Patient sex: F
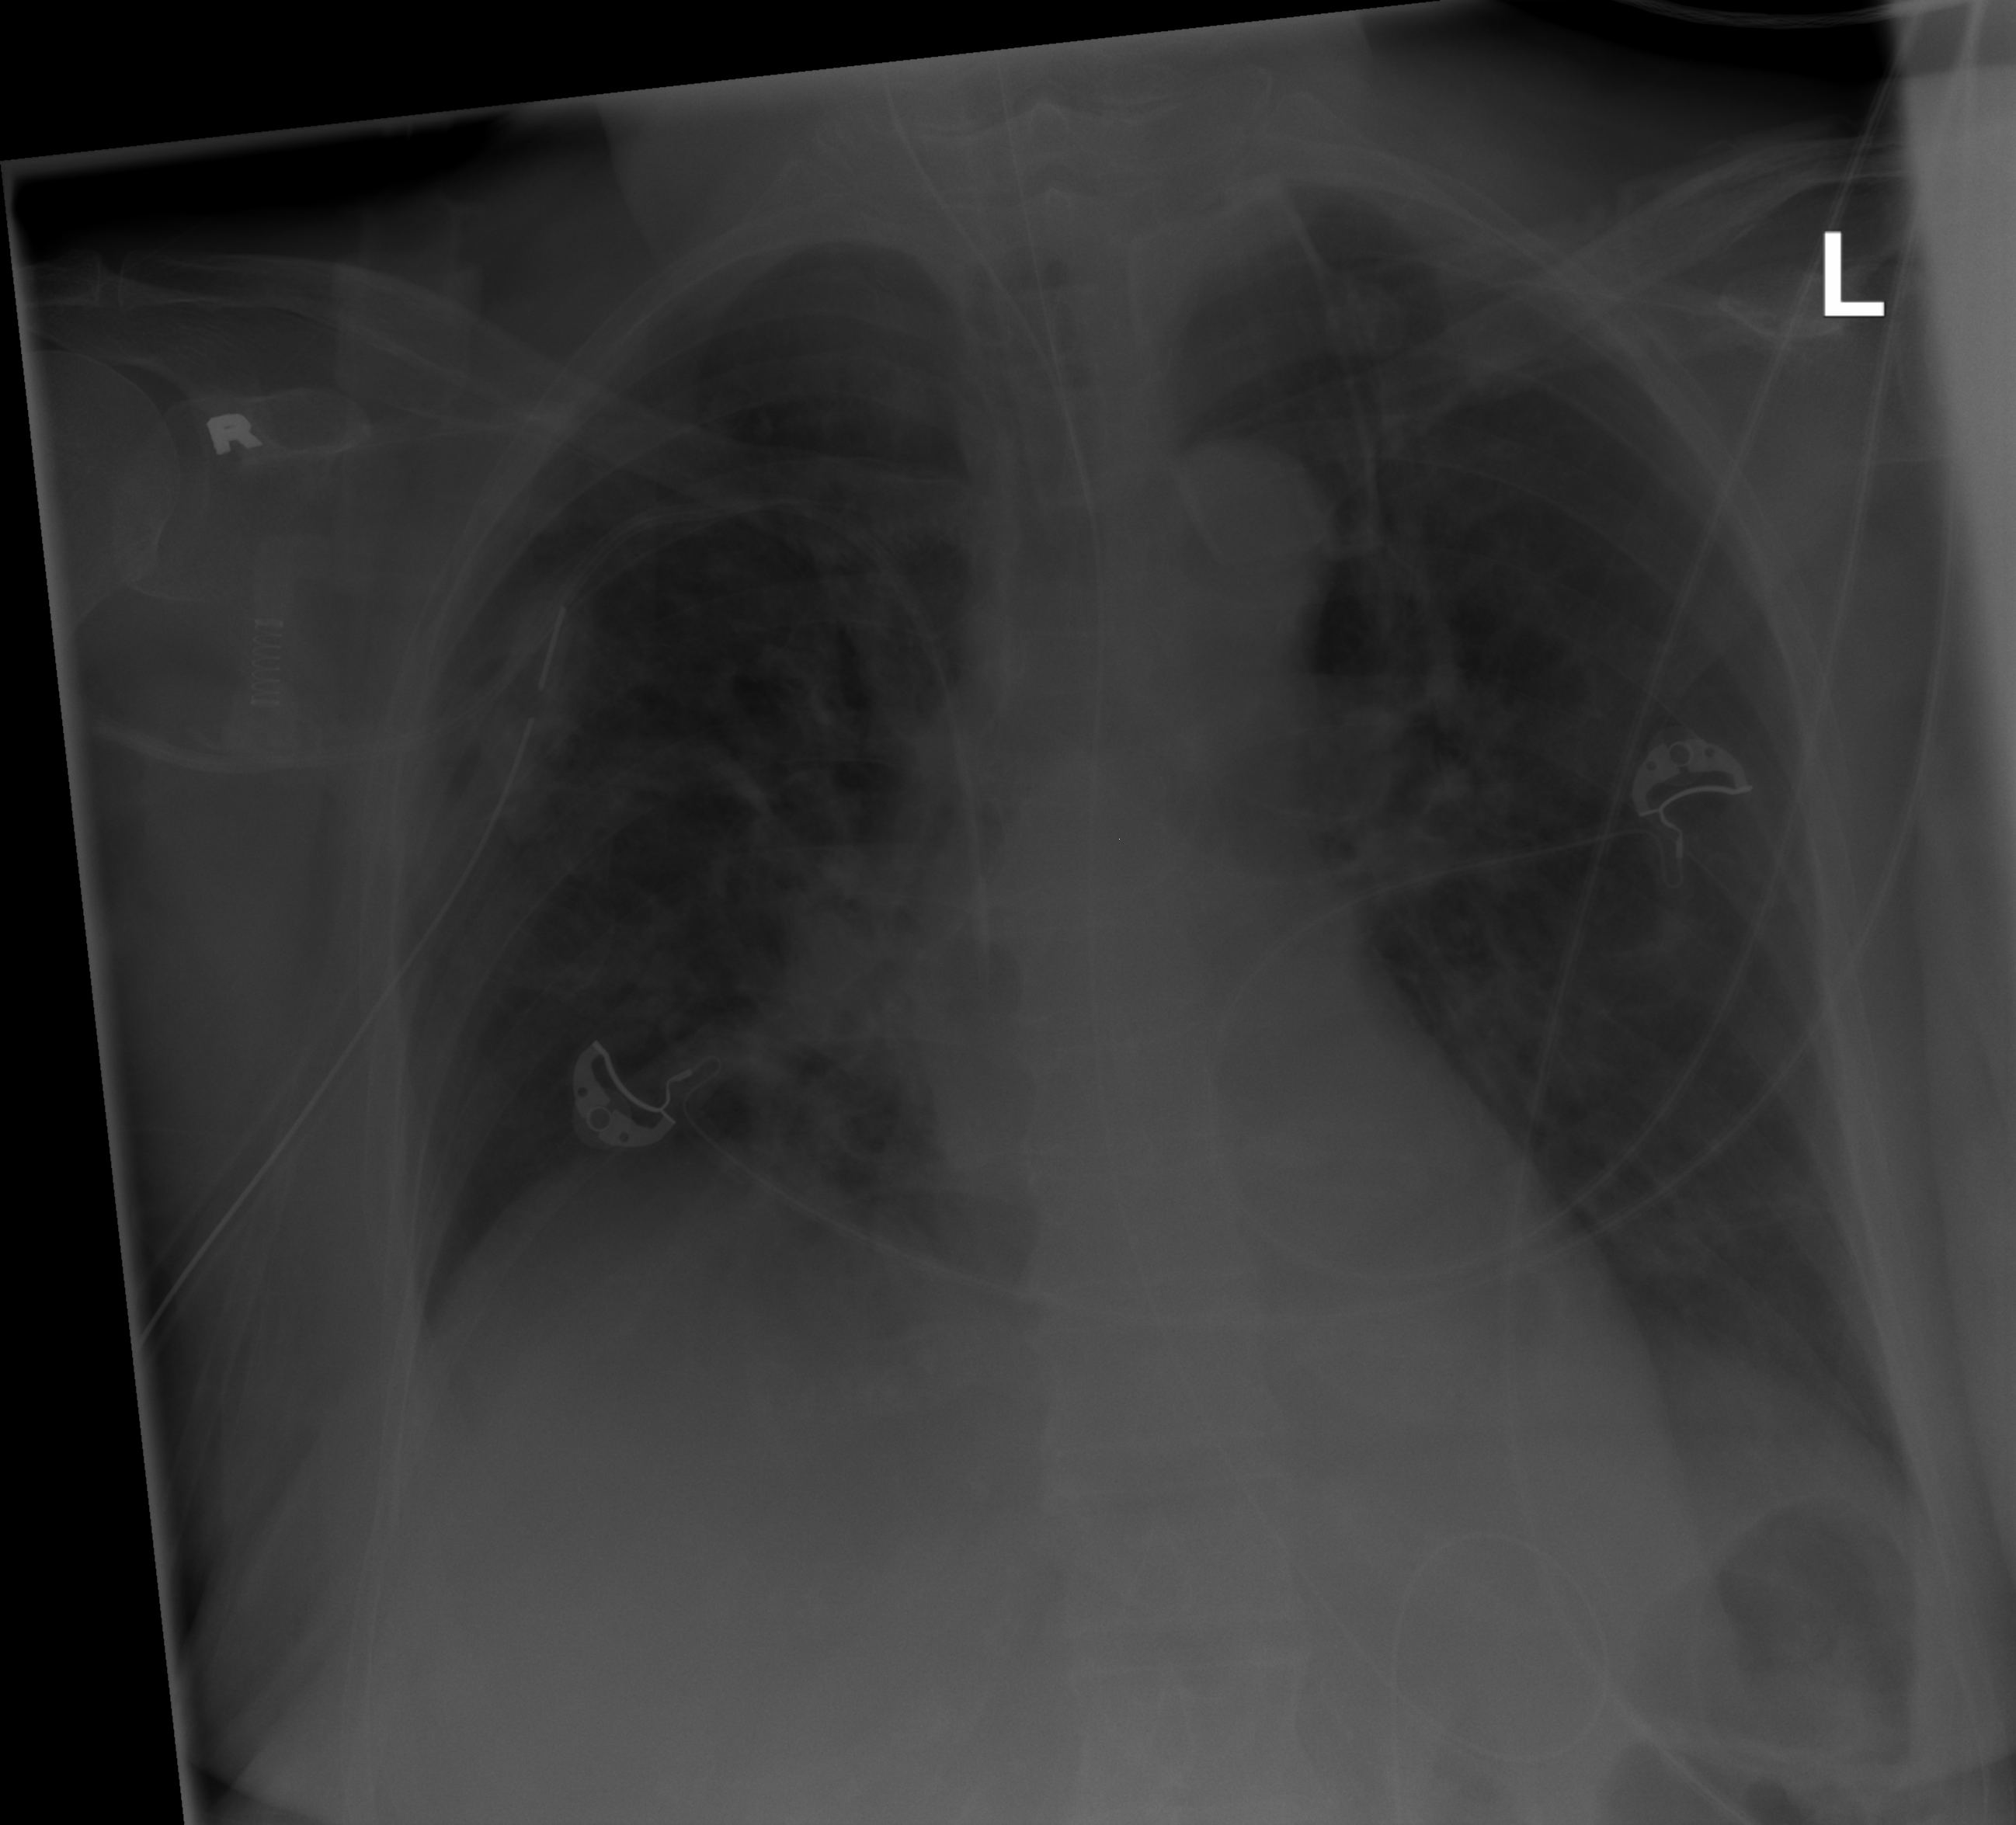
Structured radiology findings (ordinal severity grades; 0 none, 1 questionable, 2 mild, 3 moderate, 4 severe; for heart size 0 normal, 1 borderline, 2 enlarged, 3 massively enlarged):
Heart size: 0
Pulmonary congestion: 3
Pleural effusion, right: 2
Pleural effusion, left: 2
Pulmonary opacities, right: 2
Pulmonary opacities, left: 0
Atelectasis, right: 2
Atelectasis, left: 0